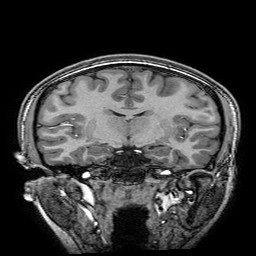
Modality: T1w
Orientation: sagittal
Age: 20
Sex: female
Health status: healthy